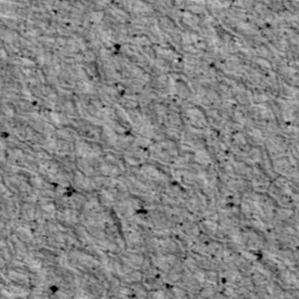
Label: non_frost